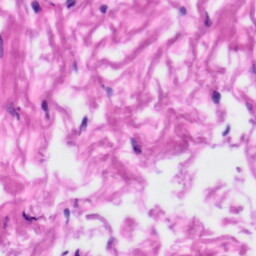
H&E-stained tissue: Tonsil